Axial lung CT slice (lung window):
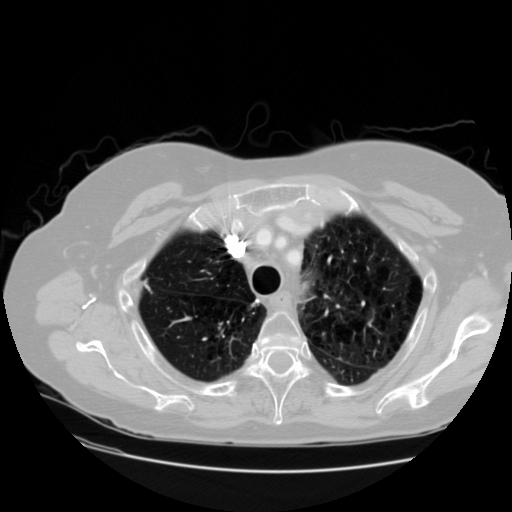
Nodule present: no